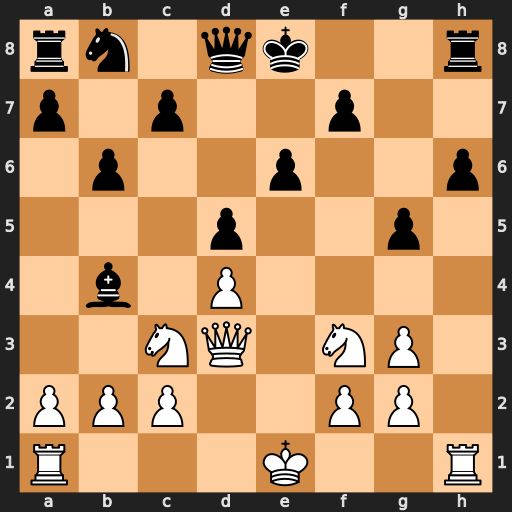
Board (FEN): rn1qk2r/p1p2p2/1p2p2p/3p2p1/1b1P4/2NQ1NP1/PPP2PP1/R3K2R
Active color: w
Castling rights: KQkq
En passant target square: -
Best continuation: Qb5+ Qd7 Qxb4